Question: I know that TButton on firemonkey let me add a TPopUp Menu. But it only works when you right click it.
I need make it open right below the button when you do the normal click.
PopupMenu.PopUp(X, Y) is based on the form I believe. How to translate the X,Y of the button (that is deep inside other layouts) to the same coordinate?
And when clicking and the PopUp is shown some weird behavior happens with the selection bar of the popup menu that disappear. The button keeps pressed, that is good.

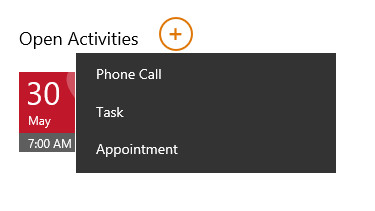
Answer: Look here:
<URL>
Is an example for mobile, but you use in desktop too.